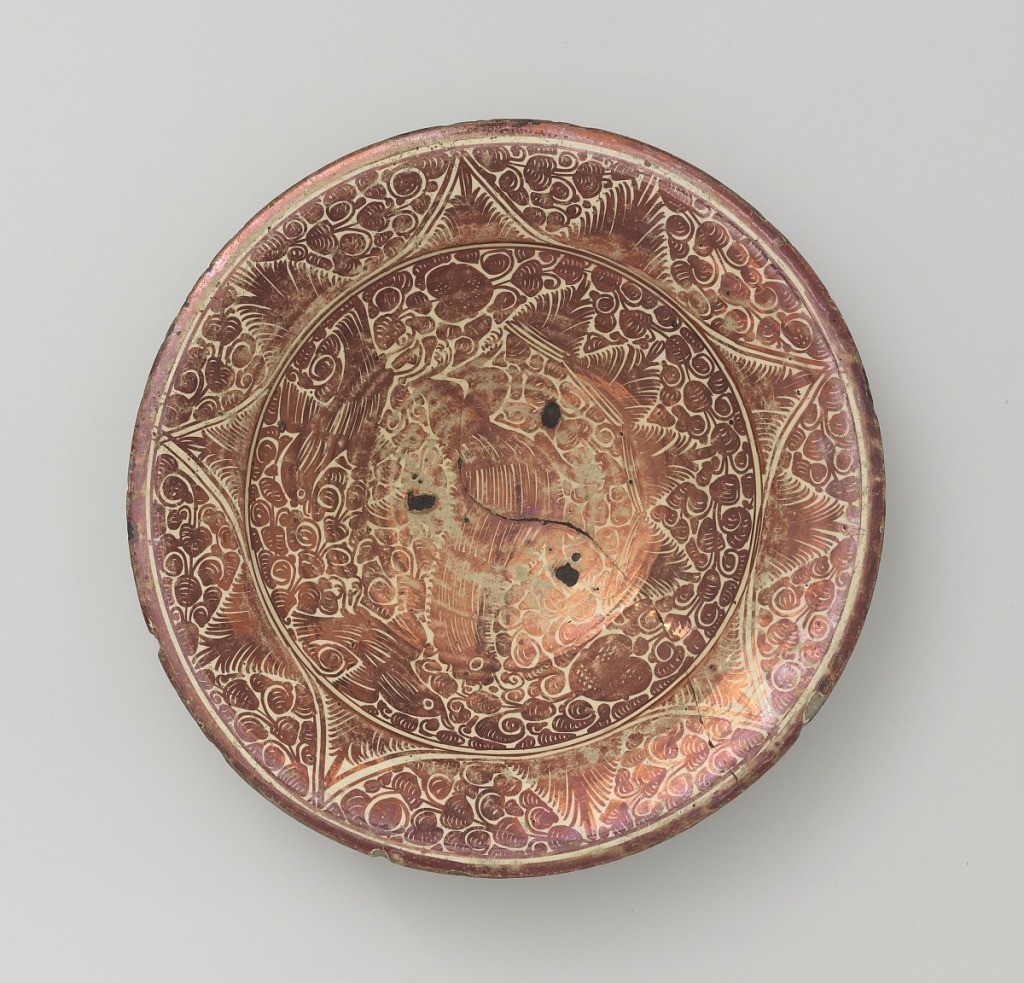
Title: Plate
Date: late 17th century
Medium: Glazed and lustered earthenware
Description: Shallow bowl with slightly flared rim; central impression at inside bottom of the bowl, not visible from reverse; circular foot ring. Decorated in copper red; small animal and two stylized birds to the left and right above, amid profusion of intricate, stylized palmette and fern motifs, set off by a circle. Five-pointed pattern, vaguely reminiscent of a star, encircles the center. Reverse decorated with concentric circles.